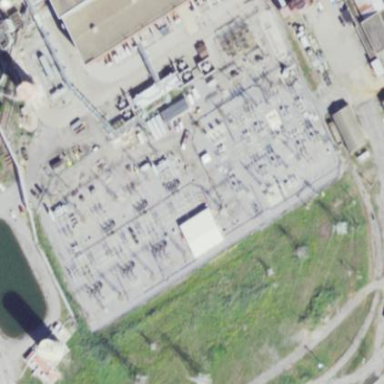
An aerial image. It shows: Generation substation.